Для того чтобы включить лампу в сеть, напряжение которой больше напряжения, на которое рассчитана лампа, можно воспользоваться одной из схем (см. рисунок).
В какой из этих схем коэффициент полезного действия выше, если в каждом случае лампа горит в нормальном режиме?
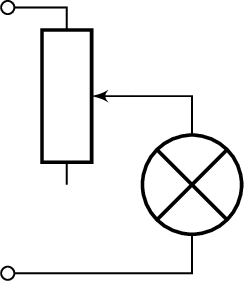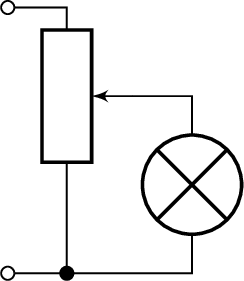
Ответ: В первом случае потери энергии меньше, а КПД — вышe, чем во втором.
Темы:
T, Электричество, Цепи, Всероссийские, Цепь с резистором